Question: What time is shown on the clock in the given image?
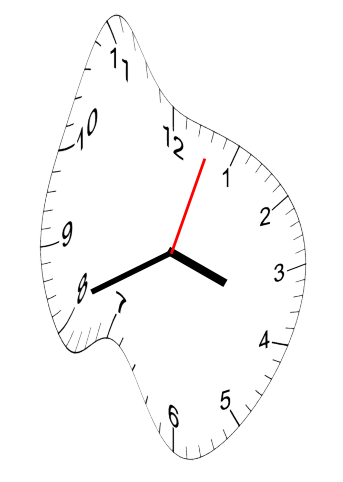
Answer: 03:41:03